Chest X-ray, PA view. Patient: 69 years old, sex F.
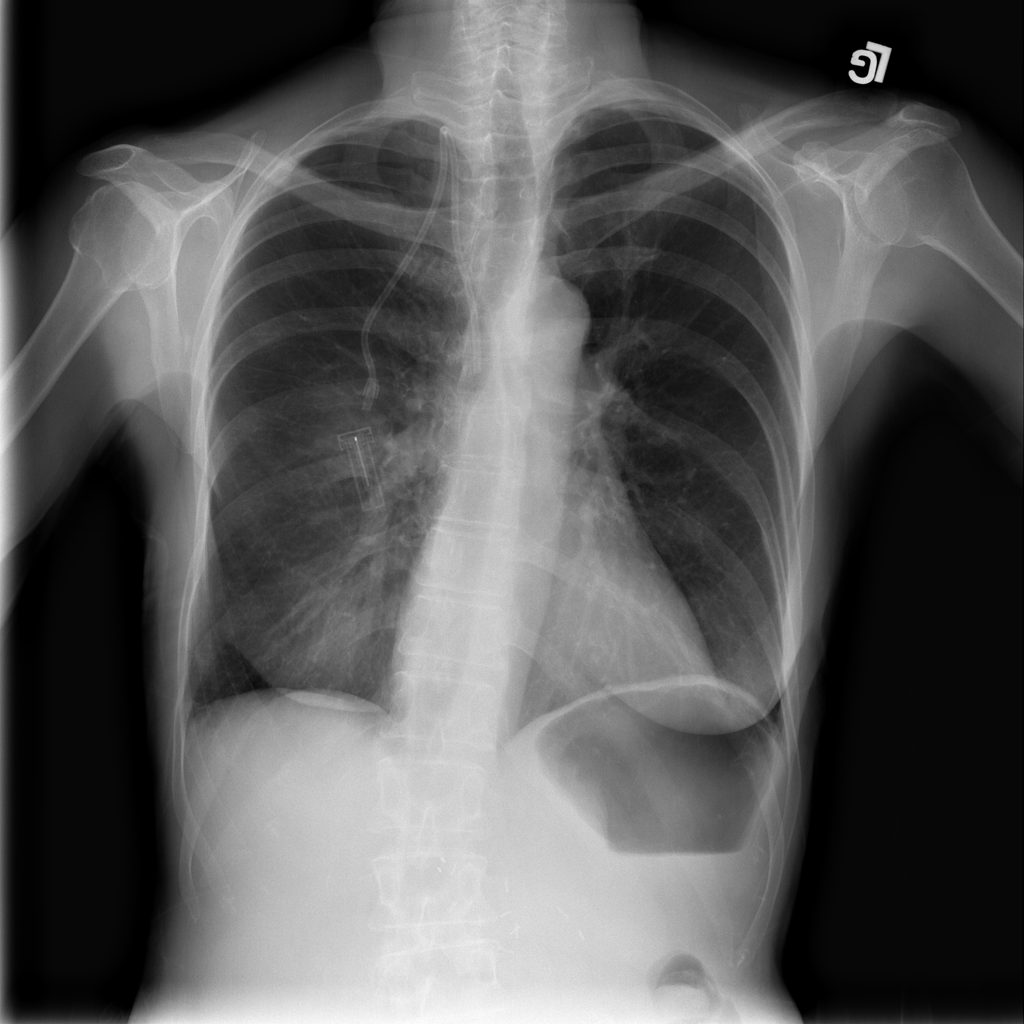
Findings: Infiltration